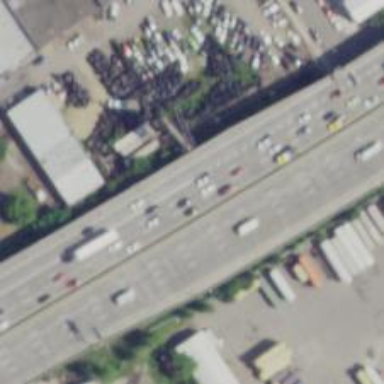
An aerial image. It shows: Viaduct bridge over motorway.